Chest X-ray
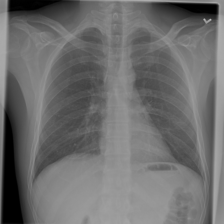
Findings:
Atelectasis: negative
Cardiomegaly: negative
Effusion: negative
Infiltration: negative
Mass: negative
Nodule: negative
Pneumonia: negative
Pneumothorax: negative
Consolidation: negative
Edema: negative
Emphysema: negative
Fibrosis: negative
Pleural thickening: negative
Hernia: negative